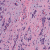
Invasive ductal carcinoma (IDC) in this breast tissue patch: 1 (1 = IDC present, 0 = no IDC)